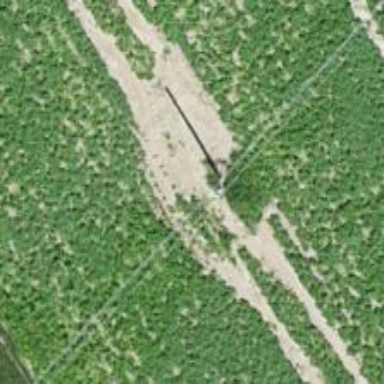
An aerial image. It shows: Power pole.